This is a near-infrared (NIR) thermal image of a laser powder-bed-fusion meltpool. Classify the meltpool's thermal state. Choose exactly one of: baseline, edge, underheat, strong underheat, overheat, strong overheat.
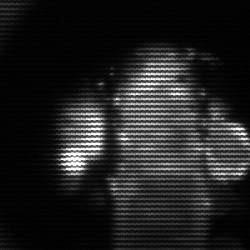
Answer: strong underheat